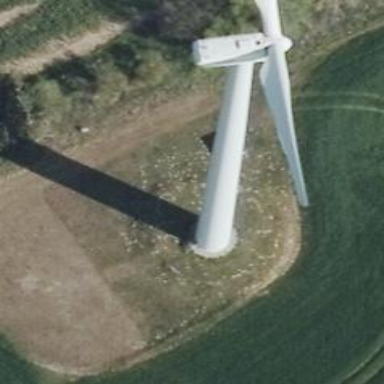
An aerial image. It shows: Wind generator using wind turbines of horizontal axis.